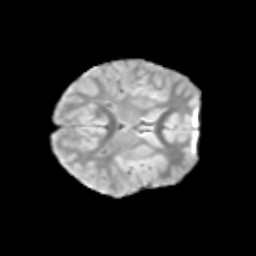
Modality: T2w
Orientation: axial
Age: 9
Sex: male
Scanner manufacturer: siemens
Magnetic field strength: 3 T
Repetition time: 3.8 s
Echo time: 0.07 s